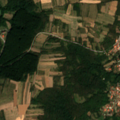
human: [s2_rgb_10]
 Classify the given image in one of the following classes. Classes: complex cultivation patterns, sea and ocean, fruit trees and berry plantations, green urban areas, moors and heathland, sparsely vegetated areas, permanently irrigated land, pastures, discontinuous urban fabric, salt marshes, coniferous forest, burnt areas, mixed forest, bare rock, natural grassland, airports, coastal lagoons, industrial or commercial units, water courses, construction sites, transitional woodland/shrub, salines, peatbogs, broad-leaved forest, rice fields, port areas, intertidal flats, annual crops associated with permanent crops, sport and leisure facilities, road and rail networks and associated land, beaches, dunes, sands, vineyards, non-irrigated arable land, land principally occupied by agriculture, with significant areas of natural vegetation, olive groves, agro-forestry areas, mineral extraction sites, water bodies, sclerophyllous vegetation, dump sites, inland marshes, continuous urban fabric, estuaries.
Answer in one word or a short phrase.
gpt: discontinuous urban fabric, non-irrigated arable land, land principally occupied by agriculture, with significant areas of natural vegetation, broad-leaved forest